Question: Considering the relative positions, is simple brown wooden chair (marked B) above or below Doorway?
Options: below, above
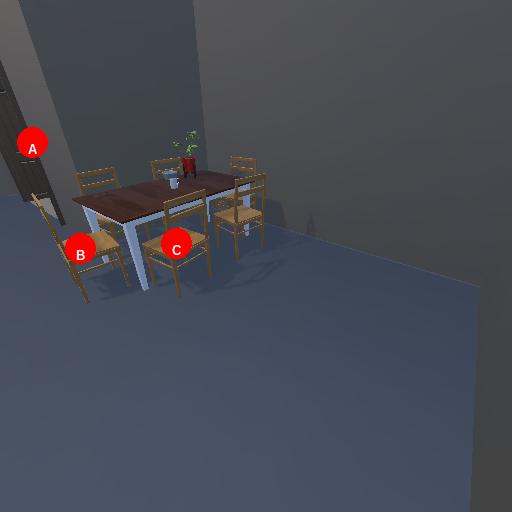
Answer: below